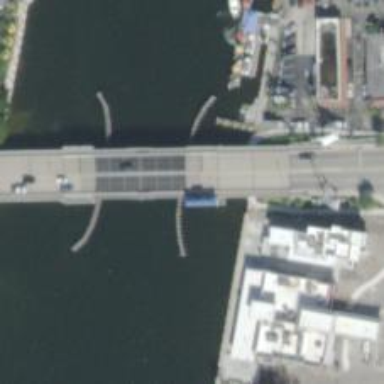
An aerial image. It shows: Bascule movable footway bridge.